Field crop: maize
Growth stage: 2
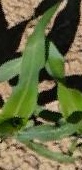
Species: maize